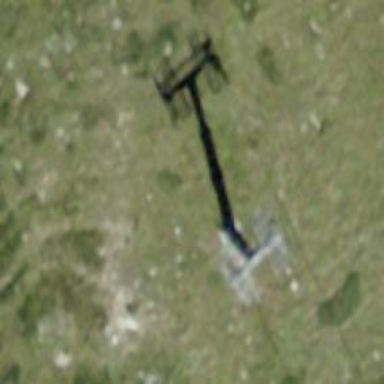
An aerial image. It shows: Pylon used for aerialway.